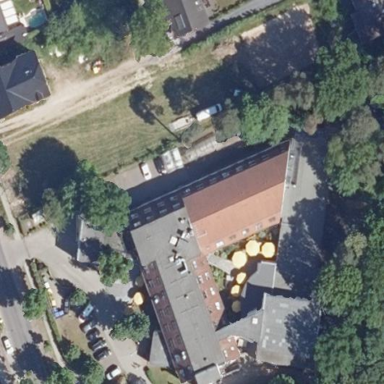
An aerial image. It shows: Nursing home.